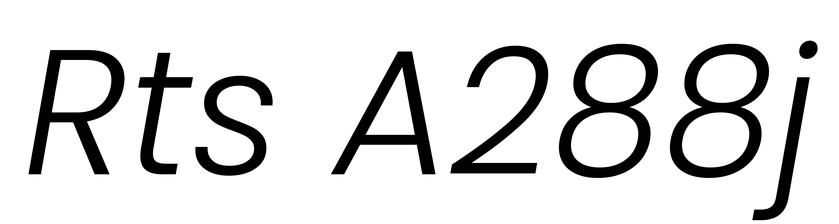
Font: Poppins-LightItalic